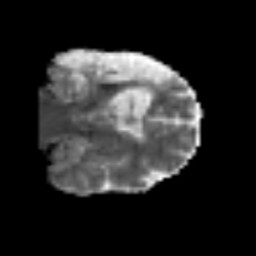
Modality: MD
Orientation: coronal
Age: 50
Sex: male
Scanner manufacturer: siemens
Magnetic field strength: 3 T
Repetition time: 6.1 s
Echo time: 0.101 s